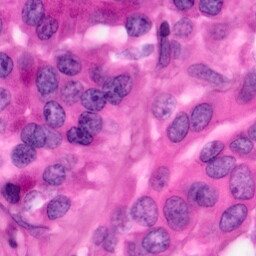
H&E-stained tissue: Pancreatic